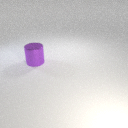
large purple metal cylinder